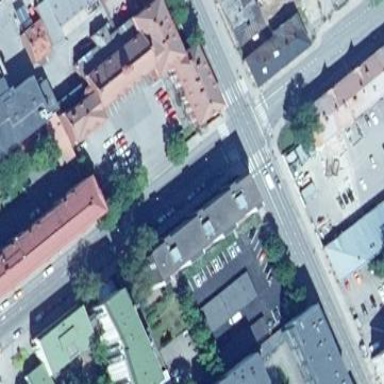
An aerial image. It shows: Flat-roofed apartment building with gravel roof.